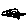
Label: circle